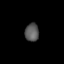
Tissue: lung
Cell type: Smooth muscle cells
Senescence score: 0.5612
Nuclear area (px): 246
Mean DAPI intensity: 88.341